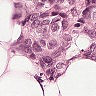
Metastatic tissue present: yes